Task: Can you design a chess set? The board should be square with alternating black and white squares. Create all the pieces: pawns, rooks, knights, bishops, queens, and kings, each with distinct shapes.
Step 5207:
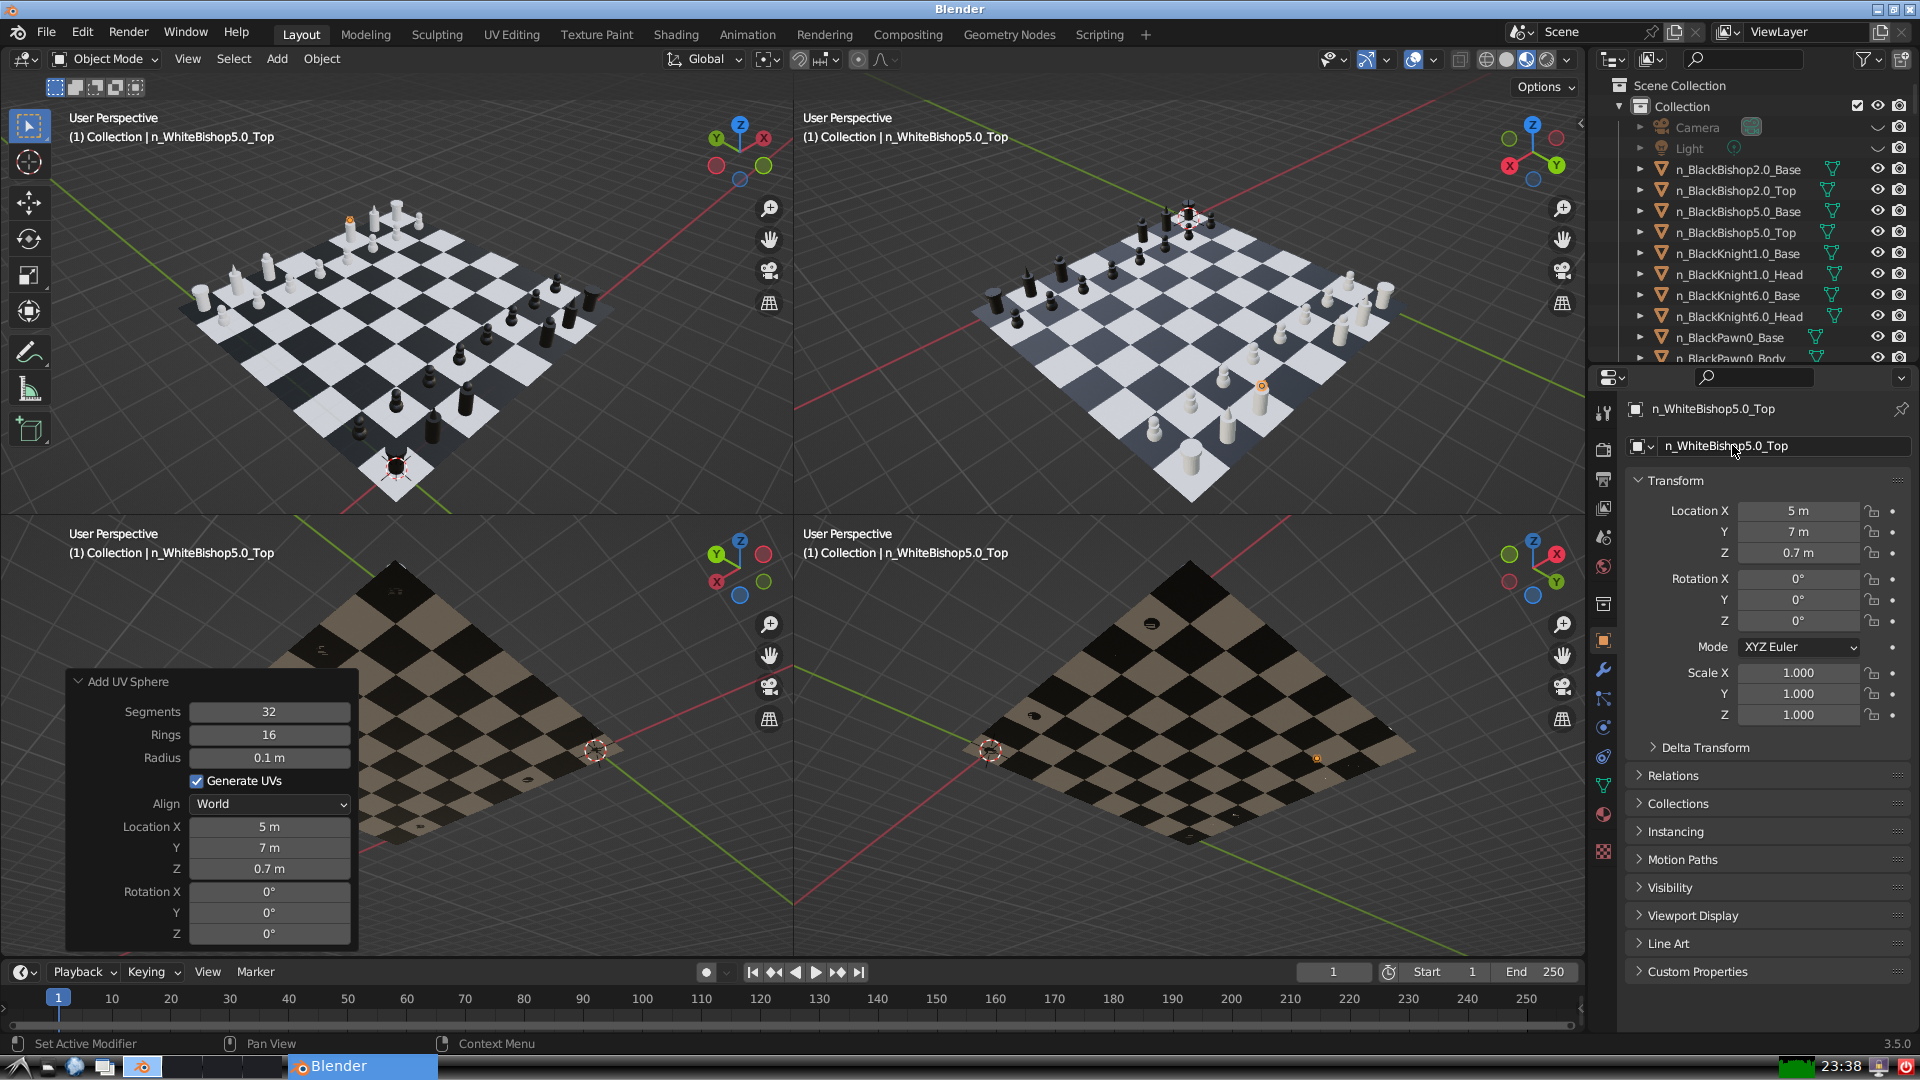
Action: {"mouse_move": [1603, 815]}